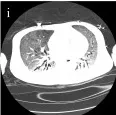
Chest CT findings of case 2. (I, J) For the 36th-day performance: decreased brightness of both lungs, bilateral lungs (see multiple large patchy increased density shadow), and blurred boundaries (see air bronchogram).
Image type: radiology (ct)